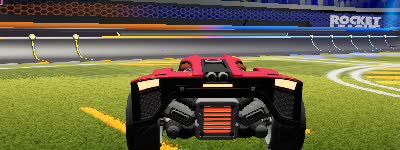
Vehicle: breakout